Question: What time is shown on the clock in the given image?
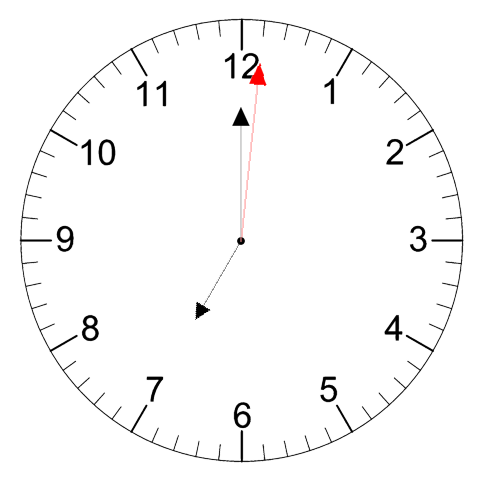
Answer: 07:00:01